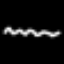
Label: squiggle